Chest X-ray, PA view. Patient: 65 years old, sex M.
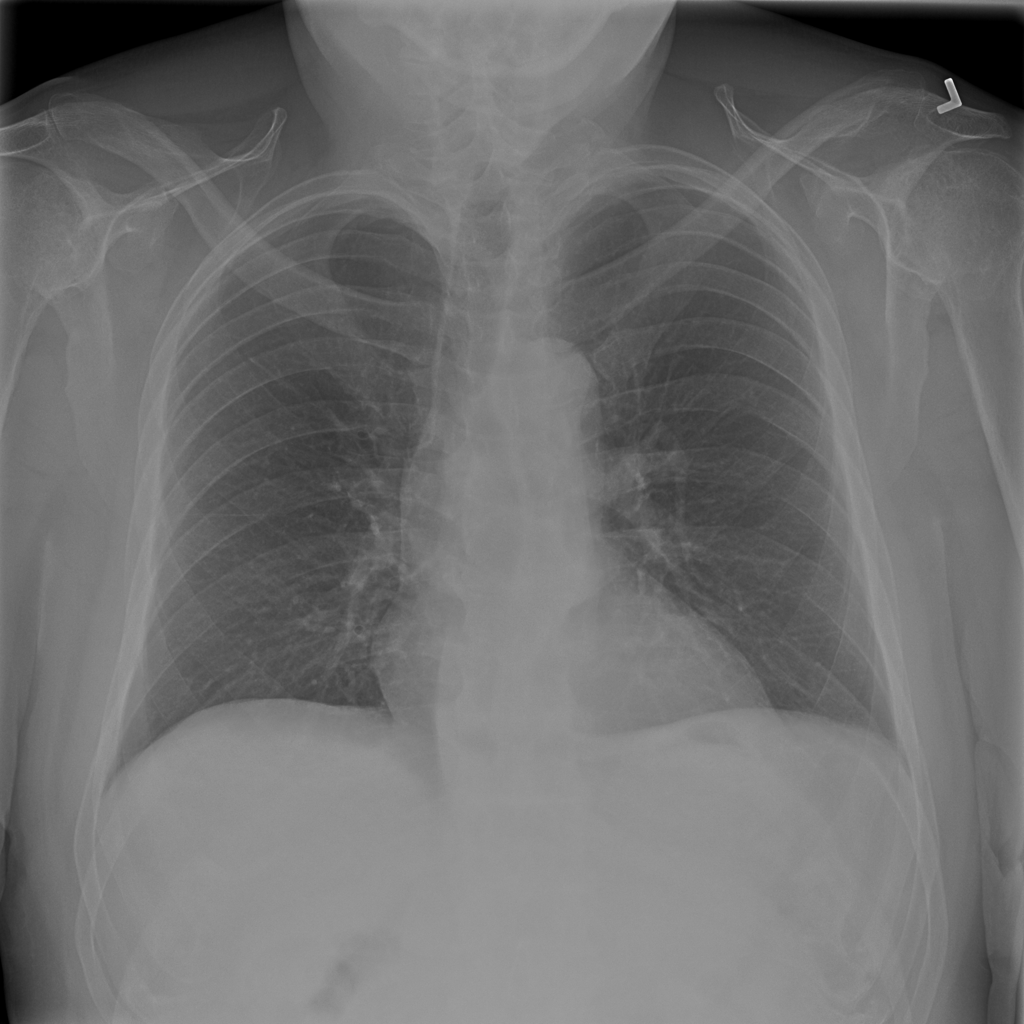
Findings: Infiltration